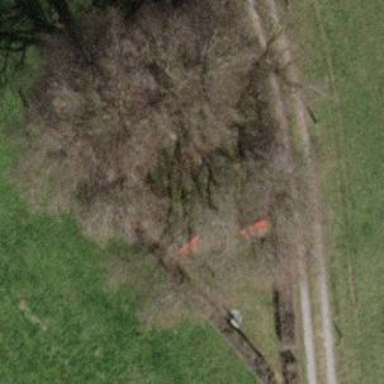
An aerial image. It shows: Red bench.